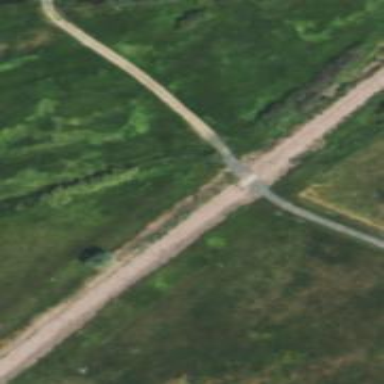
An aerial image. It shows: Disused railway.